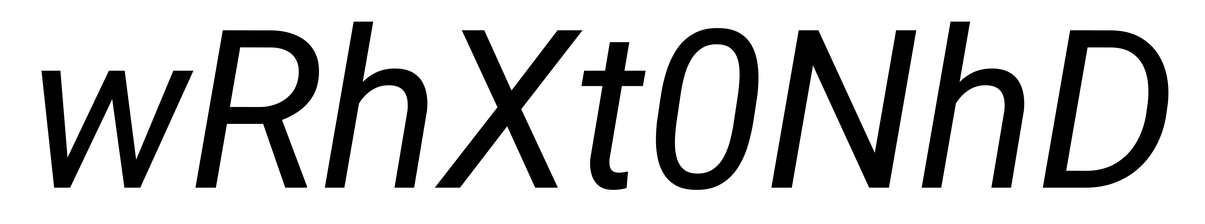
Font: Roboto-Italic_Italic